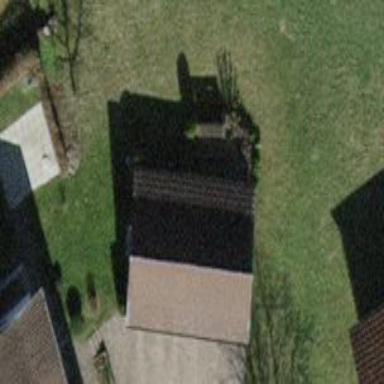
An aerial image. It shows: Garages with gabled roofs.